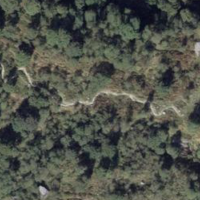
EUNIS habitat code: 45
Species observed at this site:
Vaccinium myrtillus